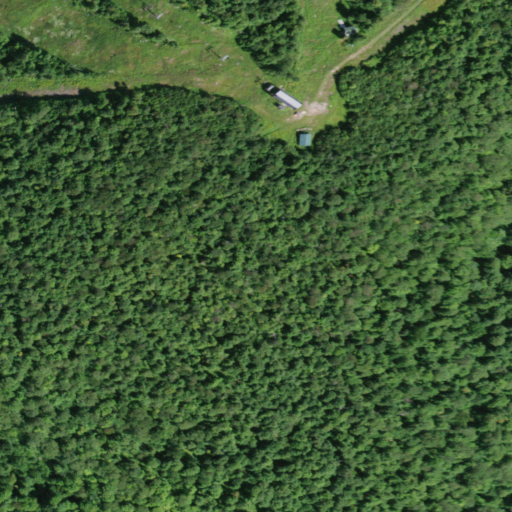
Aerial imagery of mountain in New York named Cave Mountain containing deciduous forest, mixed forest, open development, low intensity development, and medium intensity development